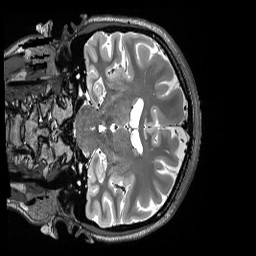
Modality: T2w
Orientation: coronal
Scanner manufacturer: siemens
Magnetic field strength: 3 T
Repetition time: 3.2 s
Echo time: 0.563 s